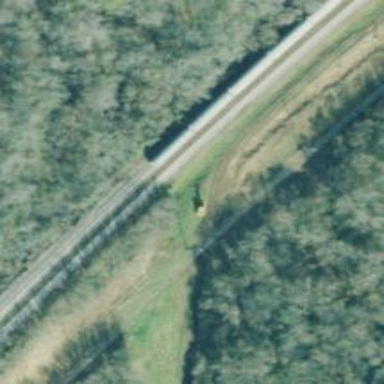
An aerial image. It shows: Railway track.